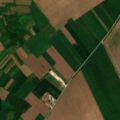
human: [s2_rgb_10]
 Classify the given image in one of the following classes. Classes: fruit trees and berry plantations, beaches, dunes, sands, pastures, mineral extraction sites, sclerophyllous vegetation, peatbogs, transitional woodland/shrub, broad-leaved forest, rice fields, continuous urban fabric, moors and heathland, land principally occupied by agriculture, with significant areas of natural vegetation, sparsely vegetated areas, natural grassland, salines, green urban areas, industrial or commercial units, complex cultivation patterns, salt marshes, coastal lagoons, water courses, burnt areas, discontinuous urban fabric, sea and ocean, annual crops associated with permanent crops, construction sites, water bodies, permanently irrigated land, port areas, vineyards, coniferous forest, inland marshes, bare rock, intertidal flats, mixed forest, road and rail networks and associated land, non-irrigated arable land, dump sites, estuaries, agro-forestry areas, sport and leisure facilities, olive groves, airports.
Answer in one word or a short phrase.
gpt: non-irrigated arable land, complex cultivation patterns